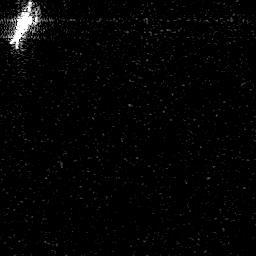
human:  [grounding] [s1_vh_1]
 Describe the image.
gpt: In the satellite image, there is  <ref>1 medium ship </ref> <box>[[3, 4, 12, 17, 0]]</box> located at top left.